Field crop: tomato
Growth stage: 2
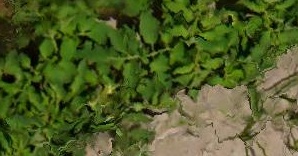
Species: tomato